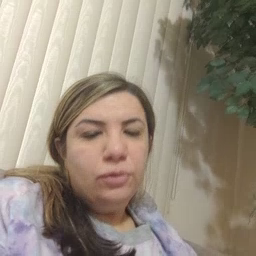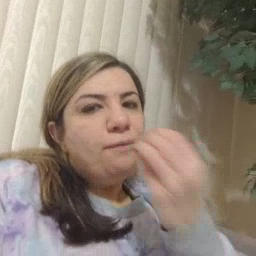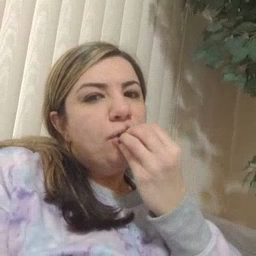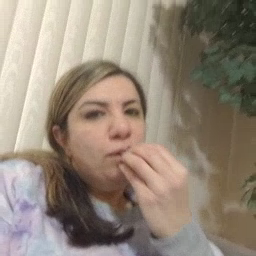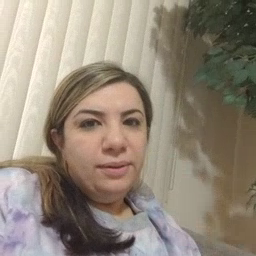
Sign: food